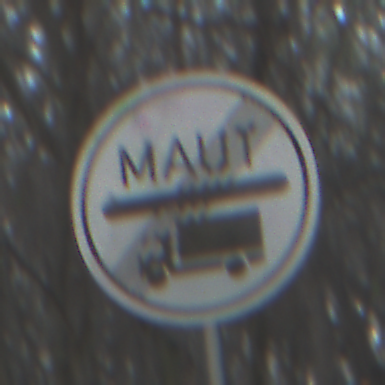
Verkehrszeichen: EndeMautpflicht
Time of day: SunriseSunset
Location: Outdoor (Nature)
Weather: Clear
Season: Winter
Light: Natural